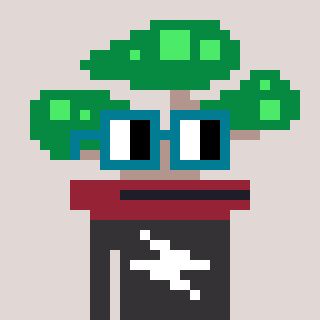
a pixel art character with square dark green glasses, a bonsai-shaped head and a grayscale-colored body on a warm background